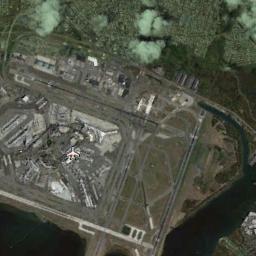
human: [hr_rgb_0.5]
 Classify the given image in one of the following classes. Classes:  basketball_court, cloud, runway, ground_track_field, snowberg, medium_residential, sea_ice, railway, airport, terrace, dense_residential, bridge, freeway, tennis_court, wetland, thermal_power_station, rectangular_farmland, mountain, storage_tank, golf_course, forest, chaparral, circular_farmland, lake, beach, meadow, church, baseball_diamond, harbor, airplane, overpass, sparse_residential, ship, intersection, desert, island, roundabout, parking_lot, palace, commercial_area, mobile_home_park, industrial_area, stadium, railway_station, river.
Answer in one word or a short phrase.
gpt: airport